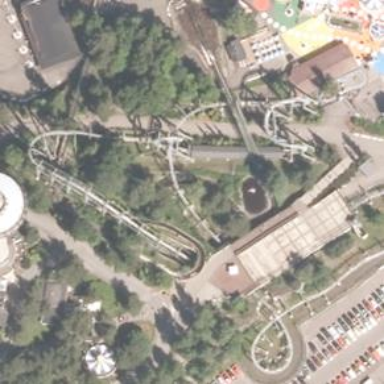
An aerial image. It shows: Miniature railway attraction featuring roller coaster.